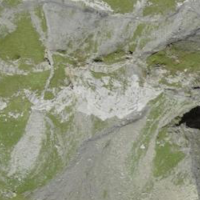
EUNIS habitat code: 48
Species observed at this site:
Gentianella campestris